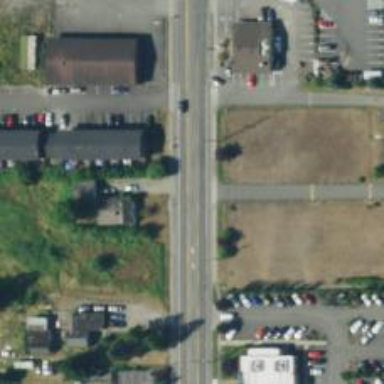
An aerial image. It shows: Tertiary road with asphalt surface and separate sidewalk.